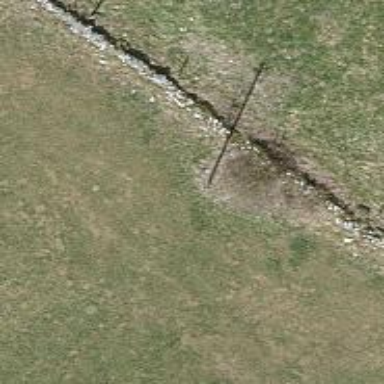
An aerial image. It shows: Power pole.